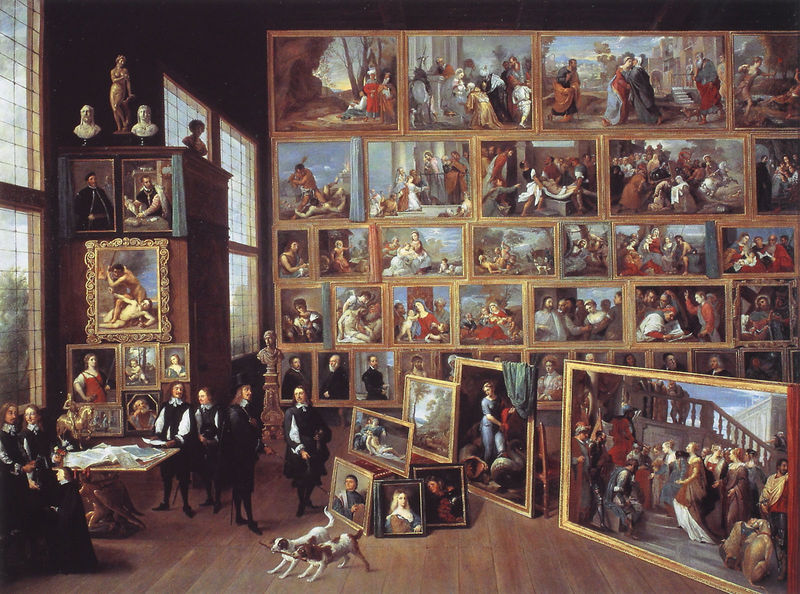
Titel: Erzherzog Leopold besucht seine Gallerie in Brüssel
Künstler: David d. J. Teniers
Institution: Wien, Kunsthistorisches Museum
Schlagwörter: akt, baum, gemälde, kopf, mann, grün, menschen, fenster, frau, licht, männer, raum, schwarz, stuhl, tisch, weiss, zimmer, hund, hunde, malerei, wand, barock, bibel, rahmen, bild, gelehrte, goldrahmen, holland, strauch, boden, figur, händler, person, renaissance, stock, skulptur, bilder, bilderrahmen, papier, papiere, perspektive, hemden, besucher, saal, planken, treppe, vorhänge, holzboden, büste, betrachter, galerie, spiel, kunst, bleiglas, portraits, kämpfen, ausstellung, skulpturen, briefe, fluchtpunkt, plan, goldenes zeitalter, sammlung, aufklärung, bild im bild, büsten, hängung, sammler, gallerie, stöckchen, pläne, ahnengalerie, gemäldesammlung, bilderwand, kunstsammlung, rangeln, 17. jahrhundert, niederlande, kartentisch, diesen, kunsthistorisches museum